Field crop: maize
Growth stage: 1
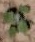
Species: chenopodium